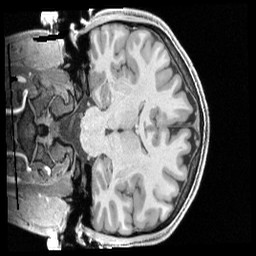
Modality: T1w
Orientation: coronal
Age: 23
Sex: male
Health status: healthy
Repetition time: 2.4 s
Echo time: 0.00222 s